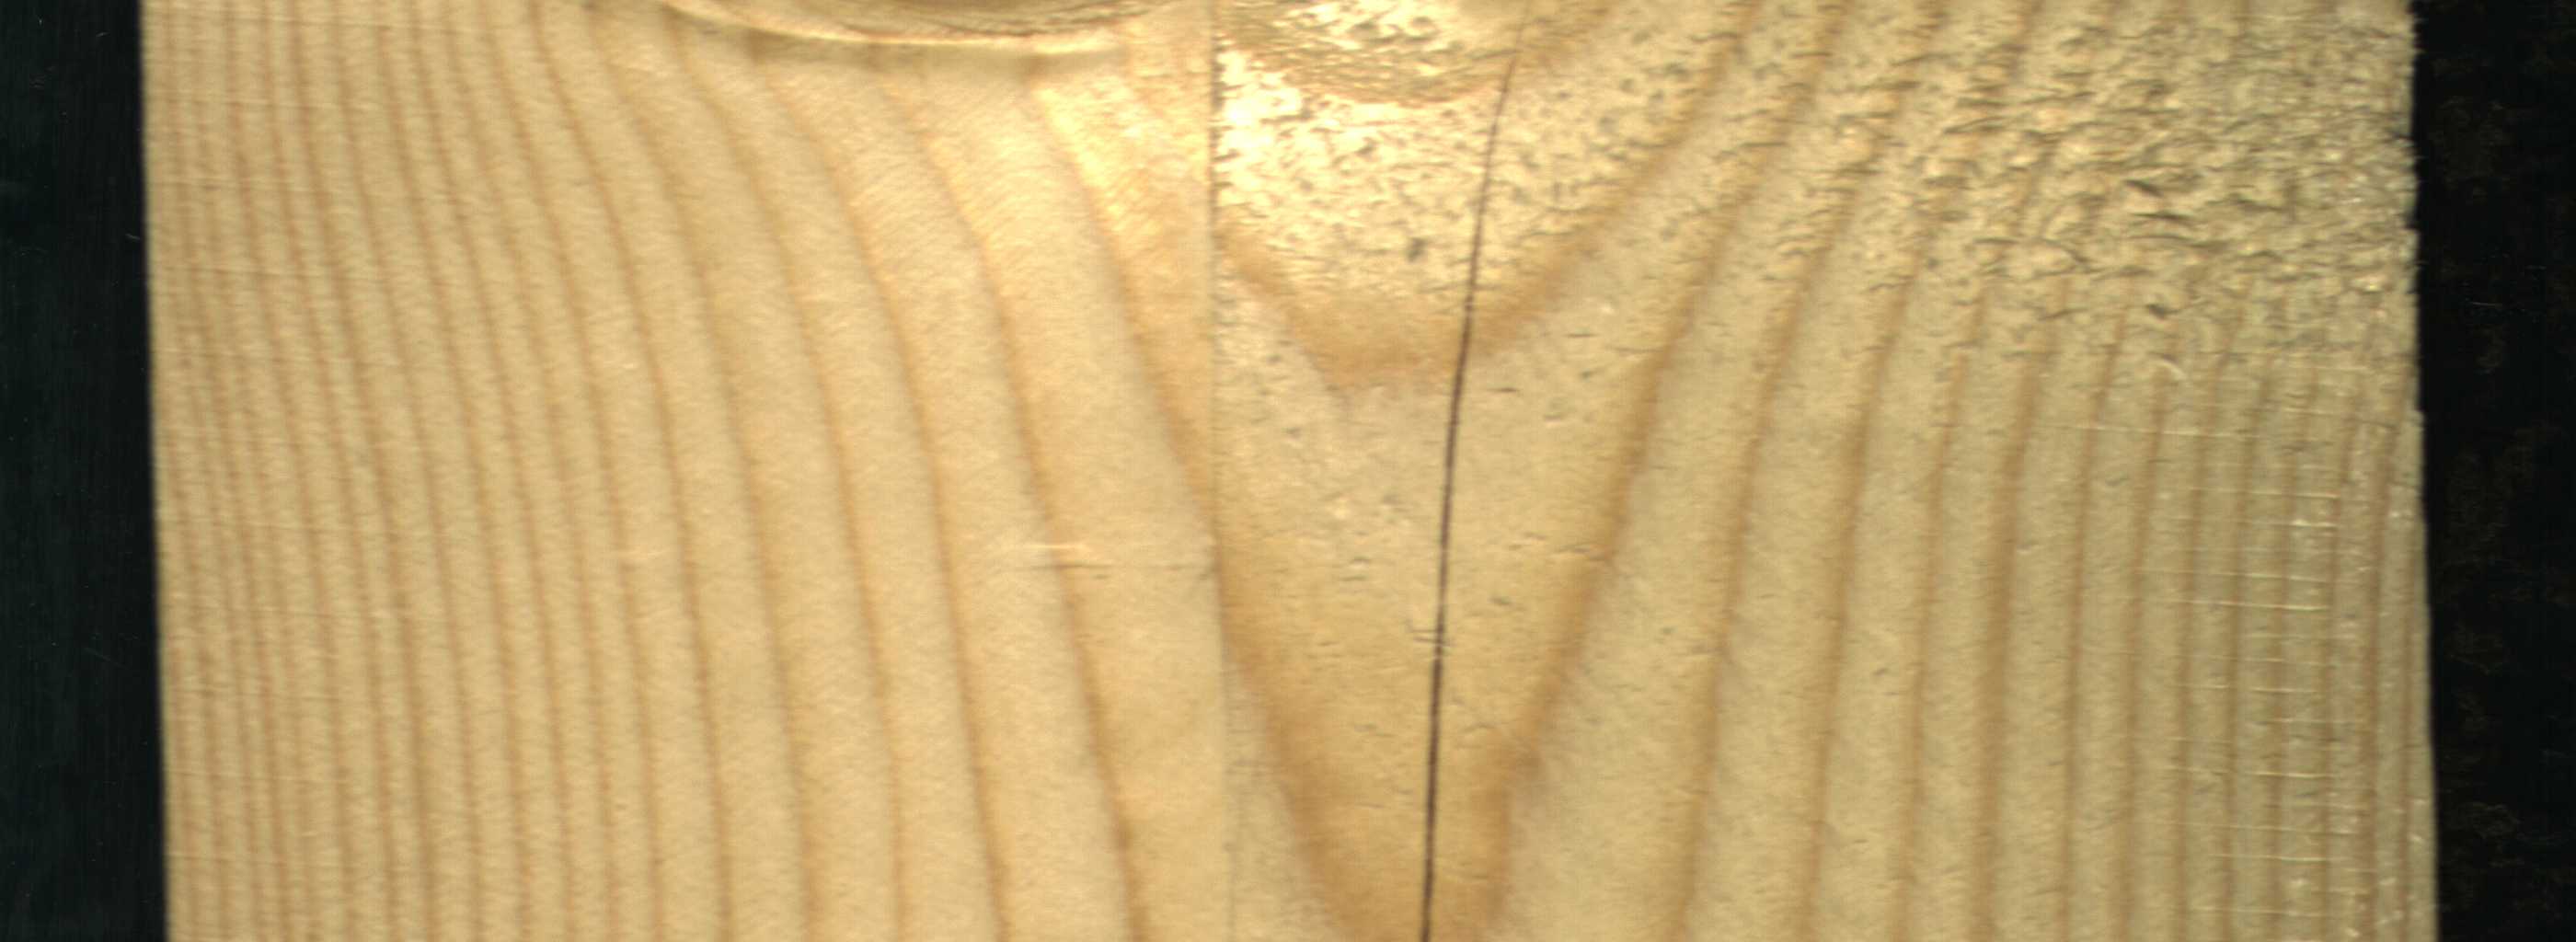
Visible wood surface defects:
Crack